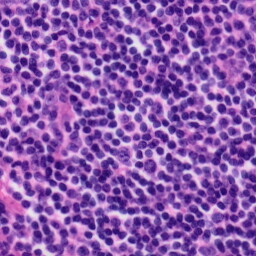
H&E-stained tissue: Tonsil